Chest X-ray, AP view. Patient: 50 years old, sex M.
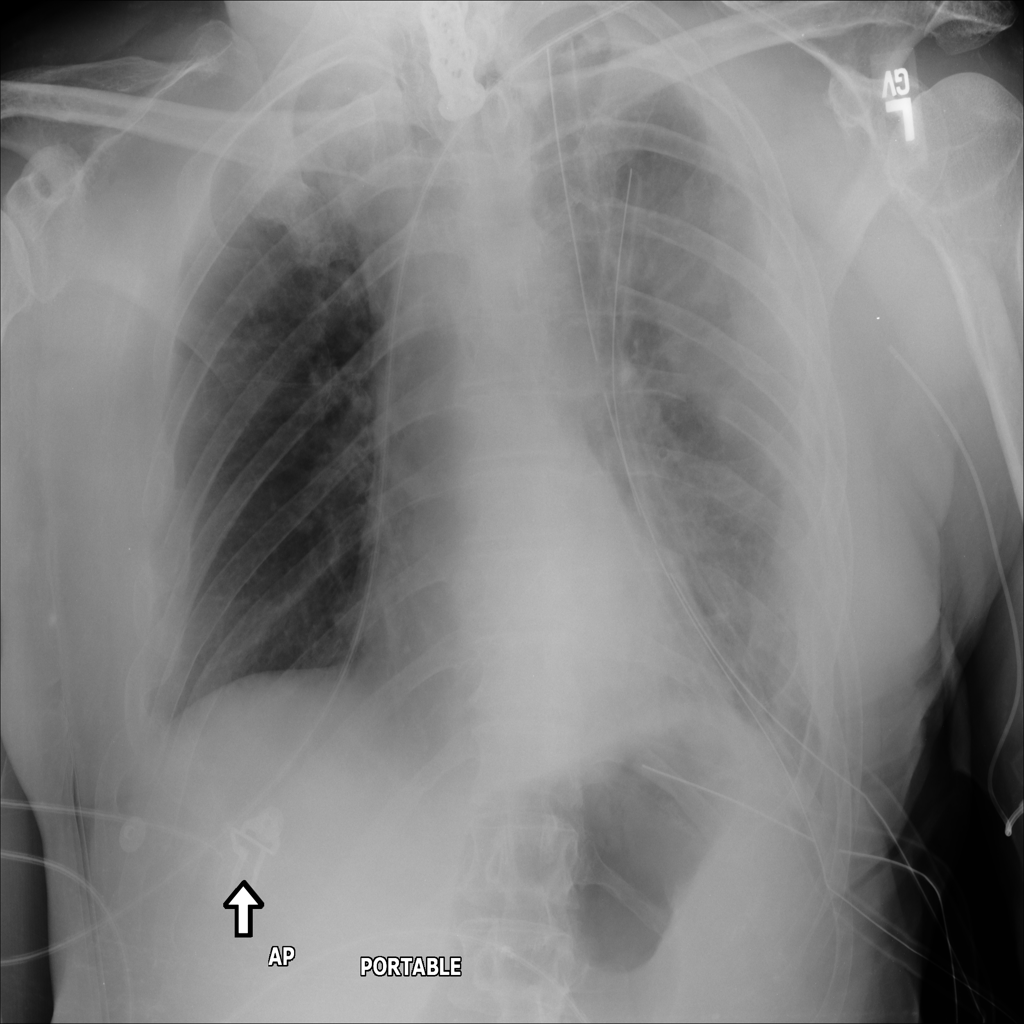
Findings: No Finding